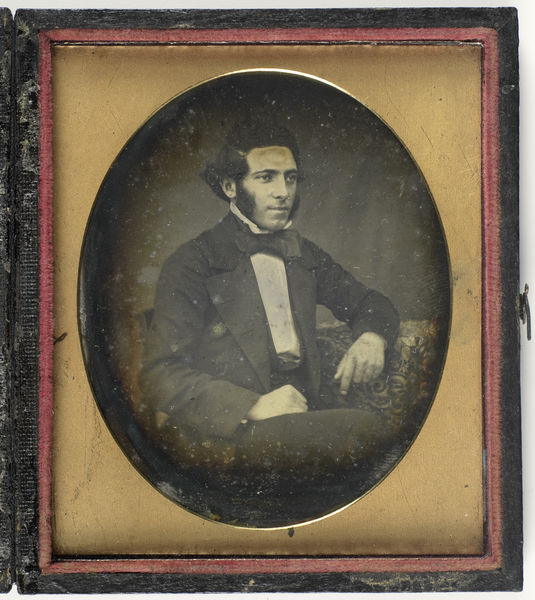
Titel: Portret jonge man
Standort: Amsterdam
Institution: Rijksmuseum
Schlagwörter: portrait, col, medaillon, lavalliere